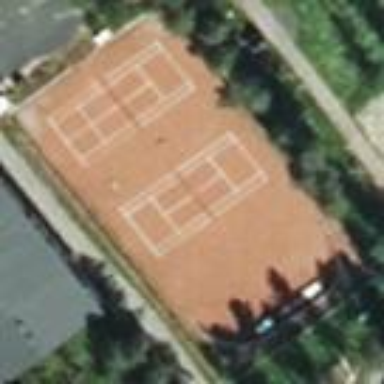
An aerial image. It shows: Tennis court on pitch.